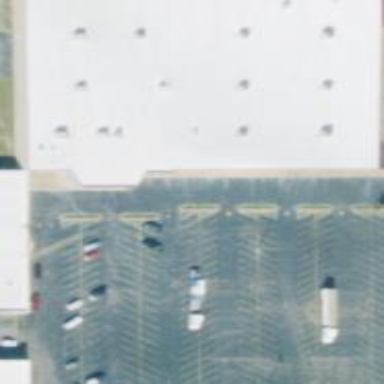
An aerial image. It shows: Retail building.